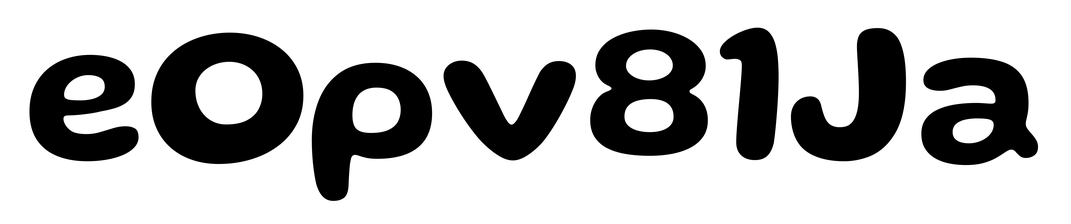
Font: Gluten_SemiBold